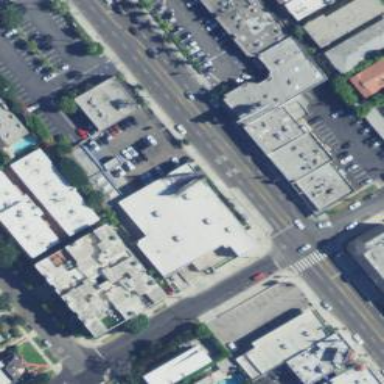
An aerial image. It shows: Retail building.